Question: I have created one Login Registration app in android and using Firebase for storing the data. So, after giving email and password, when I'm clicking on the Register button, it's showing Registration Failed Notification. What should I do?
The codes are given Below:
'''
package com.shankhadeep.firebasedemo;
import androidx.annotation.NonNull;
import androidx.appcompat.app.AppCompatActivity;
import android.content.Intent;
import android.os.Bundle;
import android.text.TextUtils;
import android.util.Log;
import android.view.View;
import android.widget.Button;
import android.widget.EditText;
import android.widget.Toast;
import com.google.android.gms.tasks.OnCompleteListener;
import com.google.android.gms.tasks.Task;
import com.google.firebase.auth.AuthResult;
import com.google.firebase.auth.FirebaseAuth;
import com.google.firebase.auth.FirebaseUser;
public class Registration extends AppCompatActivity {
EditText edt_email_reg, edt_password_reg;
Button btn_register;
private FirebaseAuth auth;
@Override
protected void onCreate(Bundle savedInstanceState) {
super.onCreate(savedInstanceState);
setContentView(R.layout.activity_registration);
edt_email_reg = findViewById(R.id.edt_email_reg);
edt_password_reg = findViewById(R.id.edt_password_reg);
btn_register = findViewById(R.id.btn_register);
auth = FirebaseAuth.getInstance();
btn_register.setOnClickListener(new View.OnClickListener() {
@Override
public void onClick(View v) {
String email= edt_email_reg.getText().toString().trim();
String password = edt_password_reg.getText().toString().trim();
if(TextUtils.isEmpty(email) || TextUtils.isEmpty(password)){
Toast.makeText(Registration.this,"Empty Credentials",Toast.LENGTH_LONG).show();
}
else if(password.length()<6){
Toast.makeText(Registration.this,"Password too short! Minimum 8 characters required",Toast.LENGTH_LONG).show();
}
else{
registerUser(email,password);
}
}
});
}
private void registerUser(String email, String password) {
auth.createUserWithEmailAndPassword(email,password).addOnCompleteListener(Registration.this, new OnCompleteListener<AuthResult>() {
@Override
public void onComplete(@NonNull Task<AuthResult> task) {
if (task.isSuccessful()){
Toast.makeText(Registration.this,"Registartion failed", Toast.LENGTH_LONG).show();
FirebaseUser user = auth.getCurrentUser();
}
else {
Toast.makeText(Registration.this,"Registartion failed", Toast.LENGTH_LONG).show();
}
}
});
}
}
'''
'''
apply plugin: 'com.android.application'
apply plugin: 'com.google.gms.google-services'
android {
compileSdkVersion 29
buildToolsVersion "29.0.3"
defaultConfig {
applicationId "com.shankhadeep.firebasedemo"
minSdkVersion 23
targetSdkVersion 29
versionCode 1
versionName "1.0"
testInstrumentationRunner "androidx.test.runner.AndroidJUnitRunner"
}
buildTypes {
release {
minifyEnabled false
proguardFiles getDefaultProguardFile('proguard-android-optimize.txt'), 'proguard-rules.pro'
}
}
}
dependencies {
implementation fileTree(dir: 'libs', include: ['*.jar'])
implementation 'androidx.appcompat:appcompat:1.2.0'
implementation 'androidx.constraintlayout:constraintlayout:2.0.1'
implementation 'com.google.firebase:firebase-database:17.0.0'
implementation 'com.google.firebase:firebase-auth:17.0.0'
implementation 'com.google.firebase:firebase-analytics:17.5.0'
testImplementation 'junit:junit:4.12'
androidTestImplementation 'androidx.test.ext:junit:1.1.2'
androidTestImplementation 'androidx.test.espresso:espresso-core:3.3.0'
}
'''
'''
// Top-level build file where you can add configuration options common to all sub-projects/modules.
buildscript {
repositories {
google()
jcenter()
}
dependencies {
classpath 'com.android.tools.build:gradle:3.5.3'
classpath 'com.google.gms:google-services:4.3.3'
// NOTE: Do not place your application dependencies here; they belong
// in the individual module build.gradle files
}
}
allprojects {
repositories {
google()
jcenter()
}
}
task clean(type: Delete) {
delete rootProject.buildDir
}
'''
**Here is the notification I'm getting: **

<URL>
Any suggestion would be fine for me.
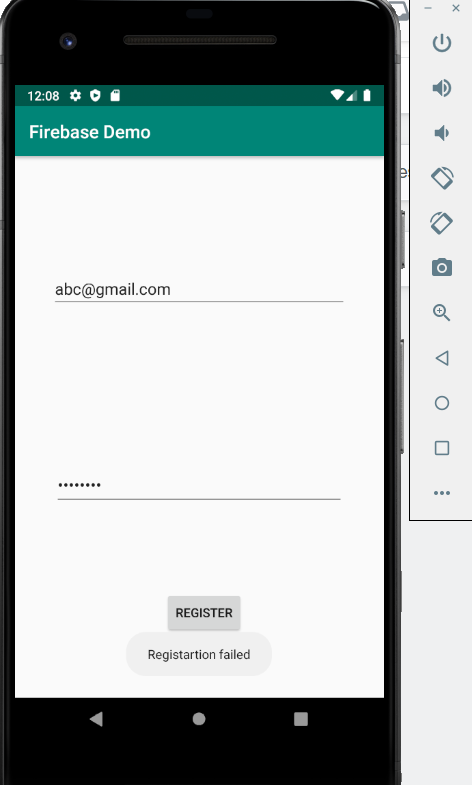
Answer: Please, check the enable status this functionality into your Firebase account, where you can enable the option to login via email.
Open this menu:
<URL>